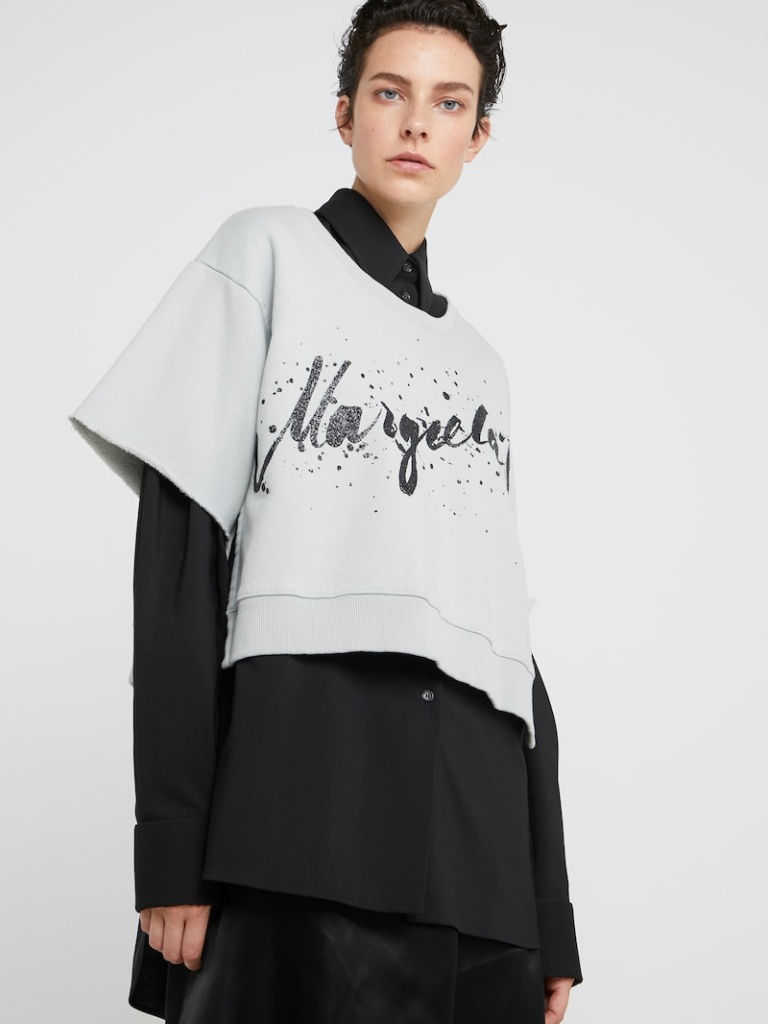
cotton loose short sleeve cropped length Untucked crew sweatshirt